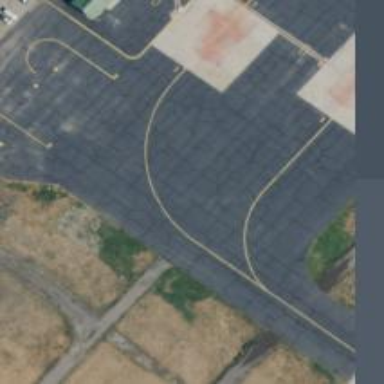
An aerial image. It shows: View of taxiway at the airport.